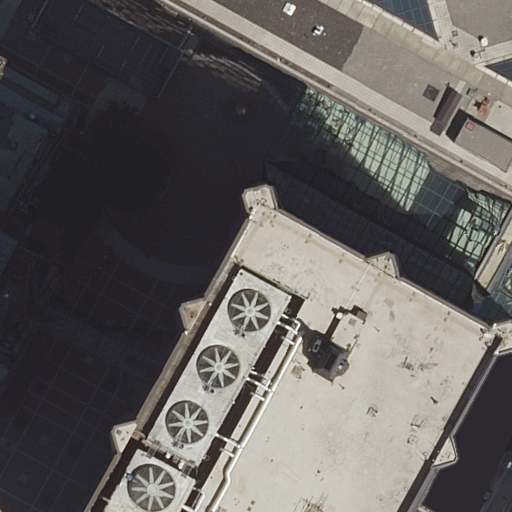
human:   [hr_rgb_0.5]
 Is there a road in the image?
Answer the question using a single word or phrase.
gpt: yes

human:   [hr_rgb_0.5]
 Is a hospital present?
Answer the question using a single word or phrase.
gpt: yes

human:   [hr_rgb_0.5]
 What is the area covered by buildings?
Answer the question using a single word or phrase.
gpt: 8767m2

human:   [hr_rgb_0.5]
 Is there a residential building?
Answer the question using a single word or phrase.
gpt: yes

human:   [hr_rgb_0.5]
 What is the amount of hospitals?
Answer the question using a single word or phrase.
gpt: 1

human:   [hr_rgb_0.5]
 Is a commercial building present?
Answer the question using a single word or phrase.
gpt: no

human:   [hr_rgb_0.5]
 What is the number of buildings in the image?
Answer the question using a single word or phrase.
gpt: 6

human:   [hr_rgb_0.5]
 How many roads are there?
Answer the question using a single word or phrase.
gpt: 1

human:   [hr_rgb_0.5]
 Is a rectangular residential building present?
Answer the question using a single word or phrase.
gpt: yes

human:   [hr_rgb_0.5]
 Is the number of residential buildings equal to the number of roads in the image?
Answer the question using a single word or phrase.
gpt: no

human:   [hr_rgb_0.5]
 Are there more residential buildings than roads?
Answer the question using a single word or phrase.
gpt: yes

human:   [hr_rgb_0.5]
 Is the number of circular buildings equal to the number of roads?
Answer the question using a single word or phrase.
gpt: no

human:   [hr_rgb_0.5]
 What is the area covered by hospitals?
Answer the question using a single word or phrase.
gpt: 10457m2

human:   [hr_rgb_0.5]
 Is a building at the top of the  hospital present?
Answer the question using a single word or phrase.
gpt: yes

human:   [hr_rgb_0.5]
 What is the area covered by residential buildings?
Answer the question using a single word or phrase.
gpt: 5823m2

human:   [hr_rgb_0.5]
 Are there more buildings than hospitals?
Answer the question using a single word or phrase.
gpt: yes

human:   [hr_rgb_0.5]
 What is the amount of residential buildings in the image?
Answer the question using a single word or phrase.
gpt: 4

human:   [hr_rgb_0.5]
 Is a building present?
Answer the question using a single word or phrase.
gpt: yes

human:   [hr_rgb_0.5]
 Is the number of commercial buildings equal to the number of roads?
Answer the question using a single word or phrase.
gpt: no

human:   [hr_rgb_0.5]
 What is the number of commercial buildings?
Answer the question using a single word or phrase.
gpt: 0

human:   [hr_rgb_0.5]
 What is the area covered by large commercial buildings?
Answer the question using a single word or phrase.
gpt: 0m2

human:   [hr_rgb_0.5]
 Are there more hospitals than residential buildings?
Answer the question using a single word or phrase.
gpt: no

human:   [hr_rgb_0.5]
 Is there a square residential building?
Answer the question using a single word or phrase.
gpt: no

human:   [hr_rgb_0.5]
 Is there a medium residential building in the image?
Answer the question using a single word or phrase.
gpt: yes

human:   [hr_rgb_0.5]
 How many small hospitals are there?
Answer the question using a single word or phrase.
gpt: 0

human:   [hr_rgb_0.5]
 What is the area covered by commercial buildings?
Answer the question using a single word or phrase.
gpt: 0m2

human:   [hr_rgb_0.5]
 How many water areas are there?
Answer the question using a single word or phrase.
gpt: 0

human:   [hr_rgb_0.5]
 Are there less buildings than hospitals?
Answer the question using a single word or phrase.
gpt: no

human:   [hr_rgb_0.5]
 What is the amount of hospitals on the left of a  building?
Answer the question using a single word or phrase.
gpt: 0

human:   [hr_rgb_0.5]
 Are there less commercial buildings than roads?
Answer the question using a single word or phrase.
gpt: yes

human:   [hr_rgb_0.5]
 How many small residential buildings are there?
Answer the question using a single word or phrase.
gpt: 2

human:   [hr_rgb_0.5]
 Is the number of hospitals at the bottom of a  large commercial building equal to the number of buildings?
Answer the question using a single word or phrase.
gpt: no

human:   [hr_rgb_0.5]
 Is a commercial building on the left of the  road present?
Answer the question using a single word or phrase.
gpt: no

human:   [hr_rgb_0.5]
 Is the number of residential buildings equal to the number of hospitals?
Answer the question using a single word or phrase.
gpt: no

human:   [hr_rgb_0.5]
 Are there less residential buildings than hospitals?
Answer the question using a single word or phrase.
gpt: no

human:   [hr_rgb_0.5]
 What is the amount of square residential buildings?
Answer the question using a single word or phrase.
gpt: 0

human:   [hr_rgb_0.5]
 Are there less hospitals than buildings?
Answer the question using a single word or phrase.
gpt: yes

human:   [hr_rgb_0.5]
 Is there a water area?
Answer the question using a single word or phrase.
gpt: no

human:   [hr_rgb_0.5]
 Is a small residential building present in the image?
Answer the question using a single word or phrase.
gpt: yes

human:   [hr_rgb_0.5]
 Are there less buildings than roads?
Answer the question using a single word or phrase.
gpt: no

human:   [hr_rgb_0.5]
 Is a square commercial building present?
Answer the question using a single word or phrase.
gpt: no

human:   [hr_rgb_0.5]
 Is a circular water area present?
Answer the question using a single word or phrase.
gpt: no

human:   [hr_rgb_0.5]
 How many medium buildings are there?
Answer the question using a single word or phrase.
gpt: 1

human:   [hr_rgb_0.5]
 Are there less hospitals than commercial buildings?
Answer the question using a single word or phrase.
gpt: no

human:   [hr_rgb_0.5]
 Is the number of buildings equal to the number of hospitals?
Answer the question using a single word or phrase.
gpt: no

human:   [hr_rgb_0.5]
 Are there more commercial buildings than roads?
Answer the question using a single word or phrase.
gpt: no

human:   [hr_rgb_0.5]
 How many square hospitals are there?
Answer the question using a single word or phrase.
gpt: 0

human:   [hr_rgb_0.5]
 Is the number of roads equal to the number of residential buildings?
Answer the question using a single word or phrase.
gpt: no

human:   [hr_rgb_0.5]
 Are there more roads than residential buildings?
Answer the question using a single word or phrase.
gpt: no

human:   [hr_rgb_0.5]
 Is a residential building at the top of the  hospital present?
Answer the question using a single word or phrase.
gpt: yes

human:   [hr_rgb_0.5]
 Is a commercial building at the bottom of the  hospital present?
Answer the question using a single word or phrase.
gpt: no

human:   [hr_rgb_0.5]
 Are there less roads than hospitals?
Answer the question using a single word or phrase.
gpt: no

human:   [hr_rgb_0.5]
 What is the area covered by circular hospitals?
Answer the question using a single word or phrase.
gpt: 0m2

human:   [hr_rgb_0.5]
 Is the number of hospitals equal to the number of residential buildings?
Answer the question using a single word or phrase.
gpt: no

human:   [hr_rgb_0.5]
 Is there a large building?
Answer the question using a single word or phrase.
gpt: yes

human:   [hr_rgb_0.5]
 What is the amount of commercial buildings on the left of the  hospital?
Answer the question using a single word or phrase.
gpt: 0

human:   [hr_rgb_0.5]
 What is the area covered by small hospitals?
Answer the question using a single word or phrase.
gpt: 0m2

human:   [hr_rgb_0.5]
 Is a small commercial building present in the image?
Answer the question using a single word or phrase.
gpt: no

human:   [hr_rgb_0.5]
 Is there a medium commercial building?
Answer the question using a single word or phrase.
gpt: no

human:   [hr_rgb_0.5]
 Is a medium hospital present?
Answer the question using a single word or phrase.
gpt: no

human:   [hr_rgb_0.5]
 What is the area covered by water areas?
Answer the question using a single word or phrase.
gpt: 0m2

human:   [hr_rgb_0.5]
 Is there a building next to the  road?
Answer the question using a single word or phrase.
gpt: yes

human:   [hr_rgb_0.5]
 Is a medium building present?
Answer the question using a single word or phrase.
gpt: yes

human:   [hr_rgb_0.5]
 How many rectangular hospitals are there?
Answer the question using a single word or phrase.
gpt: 0